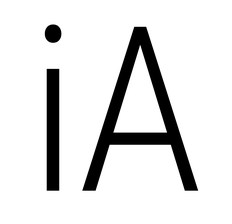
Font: Roboto_Condensed_Light